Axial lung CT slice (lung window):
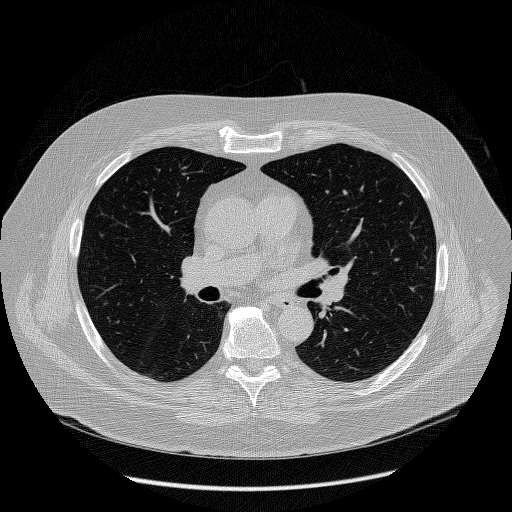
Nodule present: yes
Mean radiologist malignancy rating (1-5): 3.5